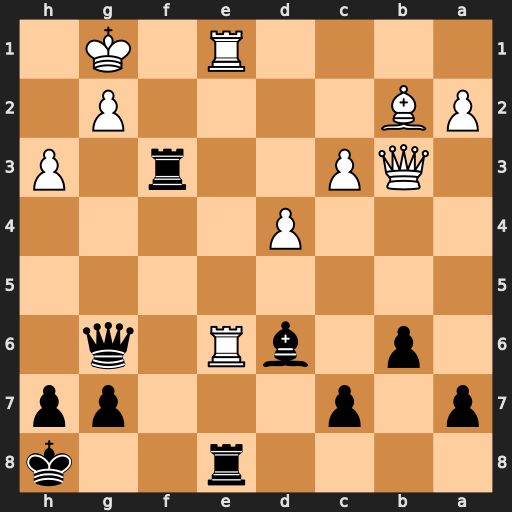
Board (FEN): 4r2k/p1p3pp/1p1bR1q1/8/3P4/1QP2r1P/PB4P1/4R1K1
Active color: b
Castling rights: -
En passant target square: -
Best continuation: Rxe6 Qxe6 Qg3 Qc8+ Rf8